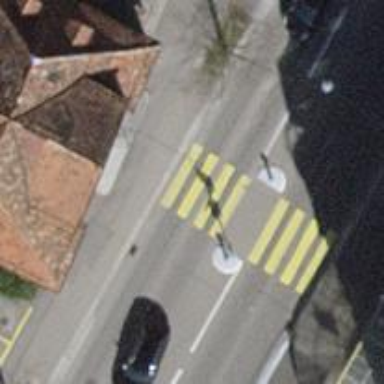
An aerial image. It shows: Marked footway crossing with zebra crossing. There is island in the middle of the crossing.